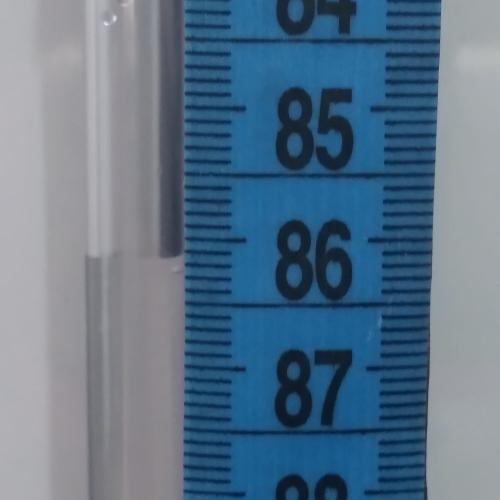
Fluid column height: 86.2 cm